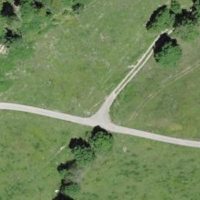
EUNIS habitat code: 52
Species observed at this site:
Campanula trachelium